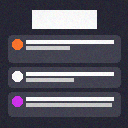
Screen state: on